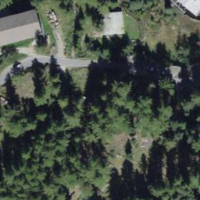
EUNIS habitat code: 43
Species observed at this site:
Lonicera caerulea